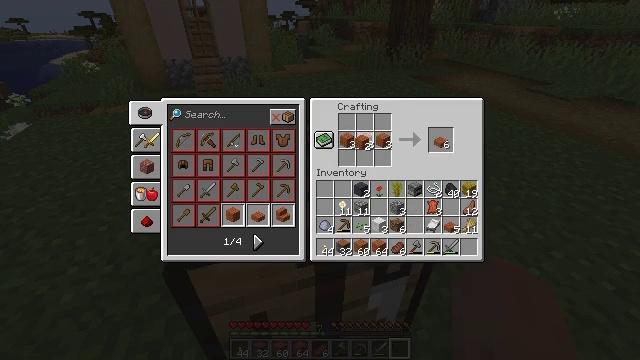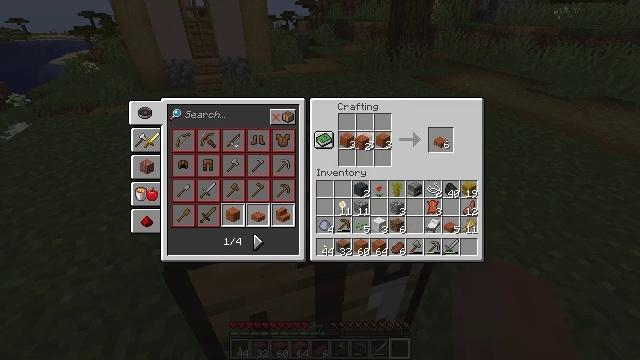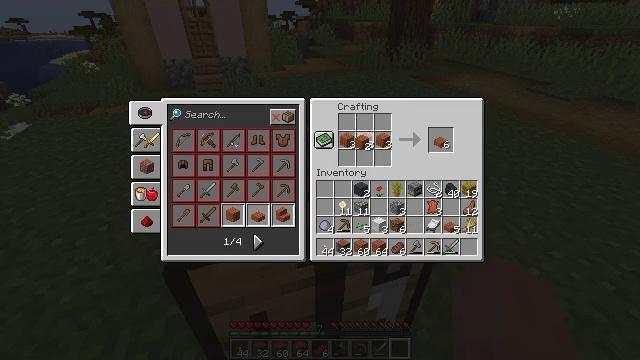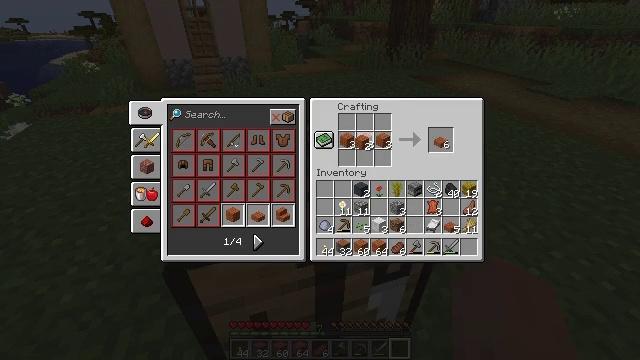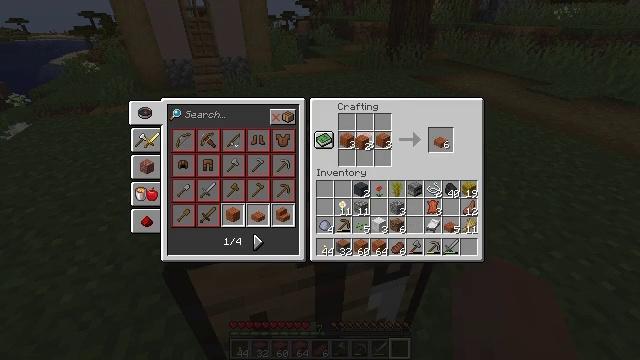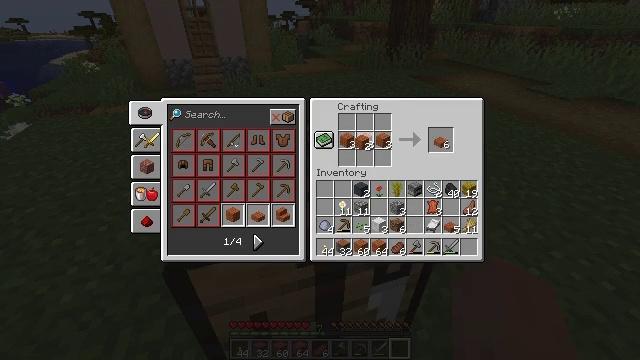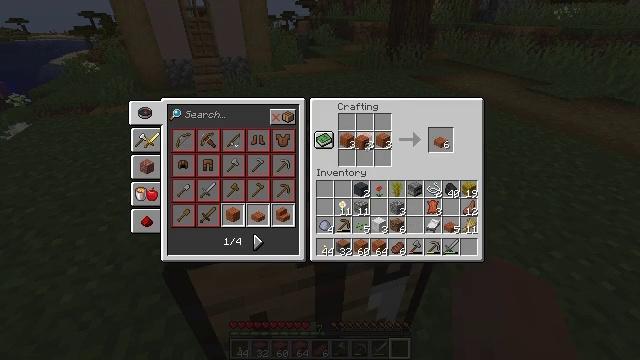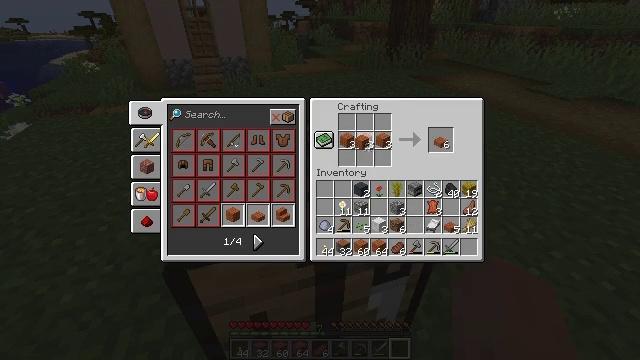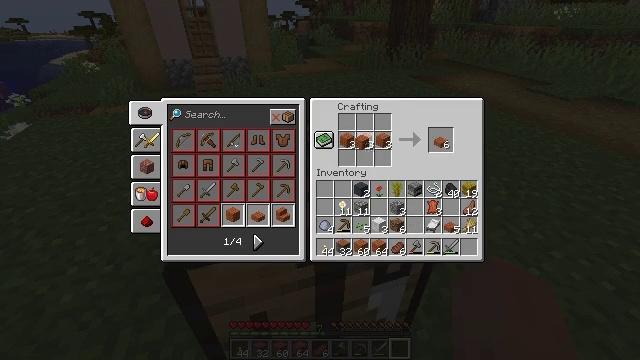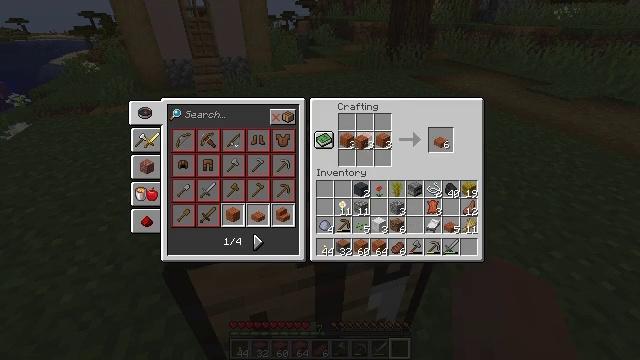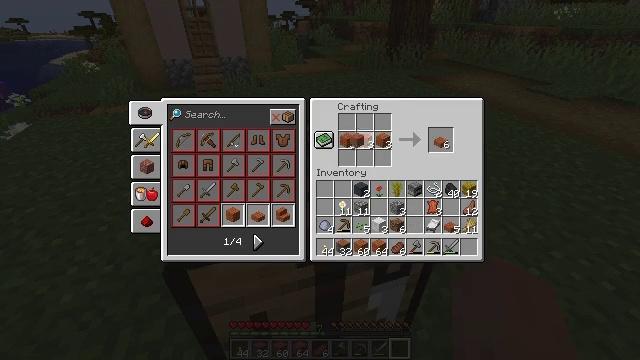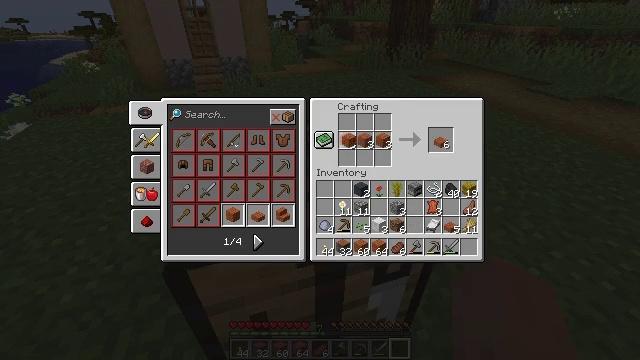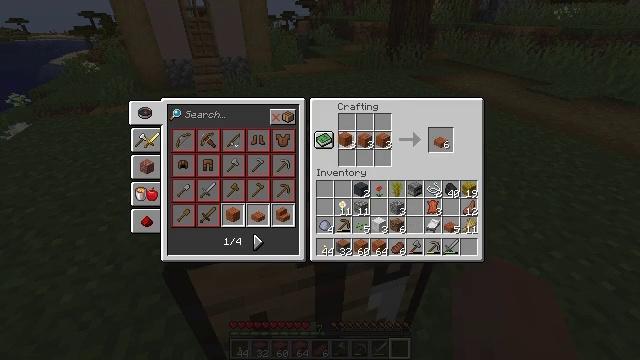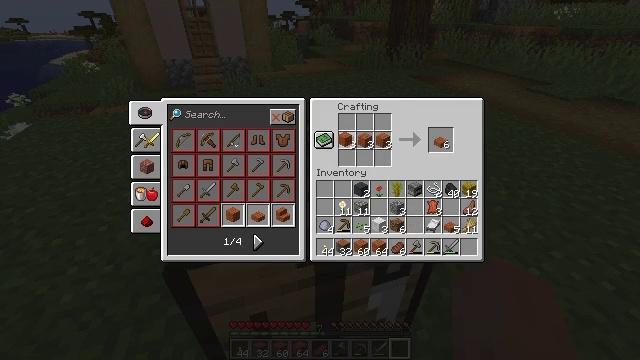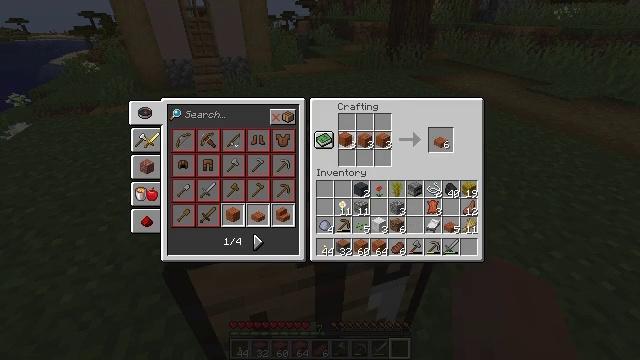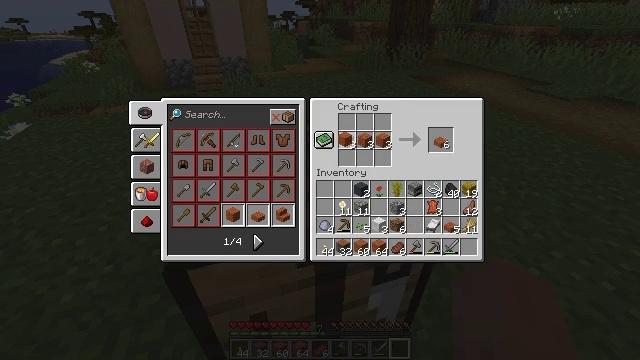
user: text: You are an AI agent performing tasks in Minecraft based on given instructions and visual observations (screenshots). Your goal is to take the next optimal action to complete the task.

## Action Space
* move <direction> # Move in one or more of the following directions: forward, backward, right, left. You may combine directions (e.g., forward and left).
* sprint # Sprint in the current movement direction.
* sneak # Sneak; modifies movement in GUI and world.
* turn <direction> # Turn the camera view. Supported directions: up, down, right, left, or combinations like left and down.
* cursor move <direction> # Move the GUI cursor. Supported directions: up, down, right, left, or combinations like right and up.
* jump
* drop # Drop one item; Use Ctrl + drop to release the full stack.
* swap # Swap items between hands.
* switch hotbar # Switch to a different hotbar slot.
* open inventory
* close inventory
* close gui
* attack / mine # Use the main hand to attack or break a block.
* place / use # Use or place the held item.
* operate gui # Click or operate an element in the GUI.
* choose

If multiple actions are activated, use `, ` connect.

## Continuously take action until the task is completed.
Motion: motion action
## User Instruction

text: Turn your acacia planks into an acacia slab.
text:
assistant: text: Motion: no_op
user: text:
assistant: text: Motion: no_op
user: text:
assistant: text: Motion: choose
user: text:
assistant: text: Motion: choose
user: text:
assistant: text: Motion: choose
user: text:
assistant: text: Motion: no_op
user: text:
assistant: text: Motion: no_op
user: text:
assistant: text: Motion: no_op
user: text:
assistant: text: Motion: no_op
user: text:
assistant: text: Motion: no_op
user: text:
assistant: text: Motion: cursor move left
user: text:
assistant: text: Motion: no_op
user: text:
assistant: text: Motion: no_op
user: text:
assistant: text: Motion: no_op
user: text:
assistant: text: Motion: no_op
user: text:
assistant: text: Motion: no_op
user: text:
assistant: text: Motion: no_op
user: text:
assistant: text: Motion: no_op
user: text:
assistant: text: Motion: no_op
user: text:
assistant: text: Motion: no_op
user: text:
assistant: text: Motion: no_op
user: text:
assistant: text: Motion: no_op
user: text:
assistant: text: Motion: no_op
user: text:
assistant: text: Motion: no_op
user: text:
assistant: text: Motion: choose
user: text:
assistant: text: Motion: choose
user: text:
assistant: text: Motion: cursor move right, choose
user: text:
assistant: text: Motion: choose
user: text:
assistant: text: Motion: cursor move right, choose
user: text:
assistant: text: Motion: cursor move right, choose